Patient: sex M, age 55
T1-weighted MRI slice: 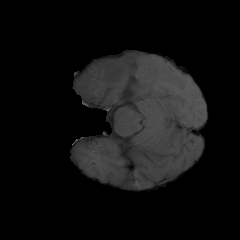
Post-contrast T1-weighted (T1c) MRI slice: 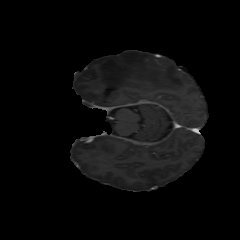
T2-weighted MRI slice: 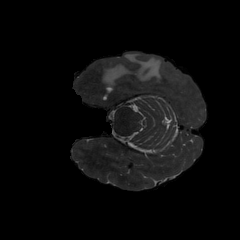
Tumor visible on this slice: yes
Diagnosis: Glioblastoma, IDH-wildtype
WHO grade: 4